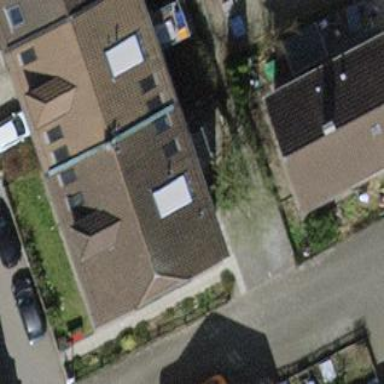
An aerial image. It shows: Building with tile roof.